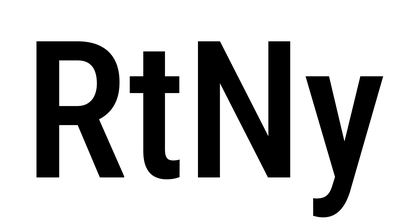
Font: Roboto_Condensed_Medium